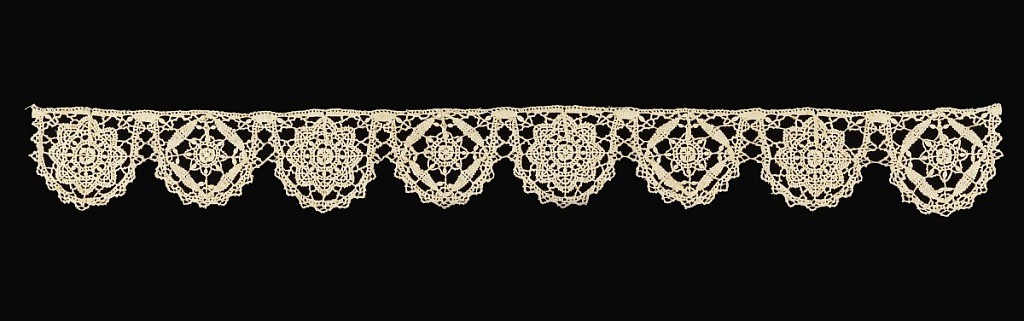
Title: Border
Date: early 17th century
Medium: linen Technique: bobbin lace, continuous braid like and interlacing
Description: Border of connected pendants containing alternating small and large geometric rosettes.